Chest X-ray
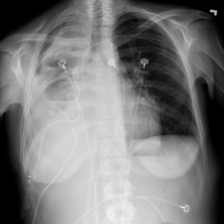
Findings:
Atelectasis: negative
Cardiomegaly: negative
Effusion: negative
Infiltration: negative
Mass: negative
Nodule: negative
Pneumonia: negative
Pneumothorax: negative
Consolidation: negative
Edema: negative
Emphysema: negative
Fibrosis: negative
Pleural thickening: negative
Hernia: negative